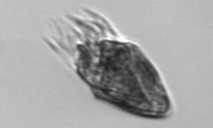
Label: Tontonia_appendiculariformis